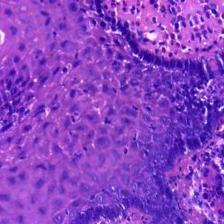
Diagnosis: OSCC